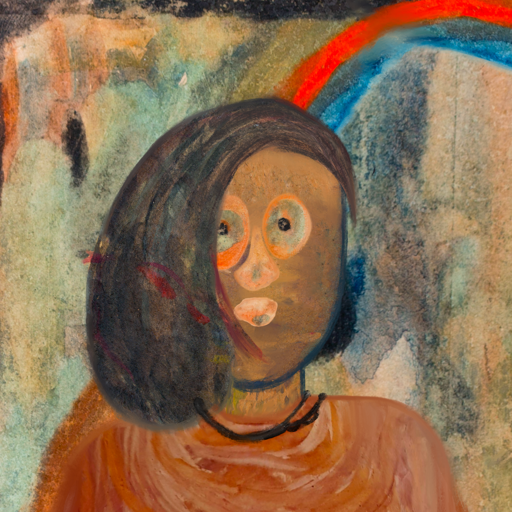
Background: Childish, Head And Neck Front: In_The_Sun, Face Front: Childish, Bust: Pious_Lady, Hair Front: Gypsy_Mother, Head Accessory: Blank, Second Necklace: Blank, Necklace: Orphan, Baby: Blank